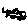
Label: car